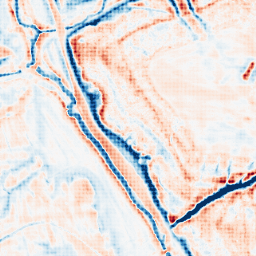
Category: edge_preserving
Decomposition family: bilateral
Decomposition parameters: d: 21
sigma_color: 150
sigma_space: 50
Upsampling method: sinc_hamming
Upsampling parameters: scale: 4
kernel_size: 4
Upsampling scale: 4